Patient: sex M, age 75
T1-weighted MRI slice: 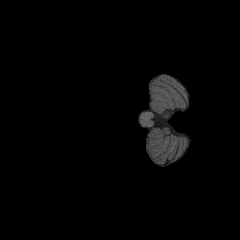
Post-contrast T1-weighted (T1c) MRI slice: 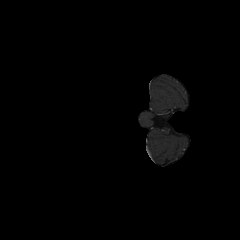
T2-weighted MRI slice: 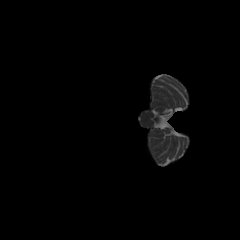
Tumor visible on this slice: no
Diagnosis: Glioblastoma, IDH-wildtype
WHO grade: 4